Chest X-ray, AP view. Patient: 45 years old, sex F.
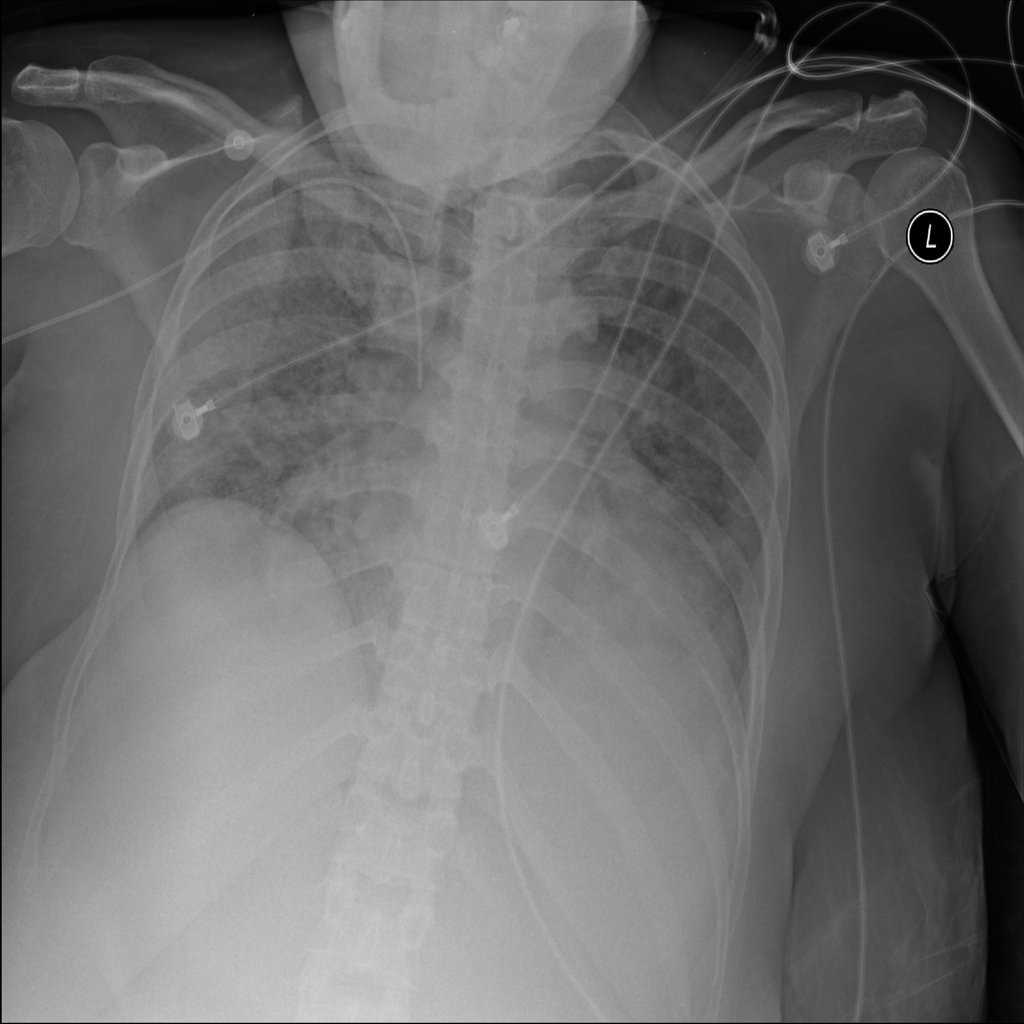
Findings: No Finding